Field crop: tomato
Growth stage: 1
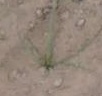
Species: cyperus